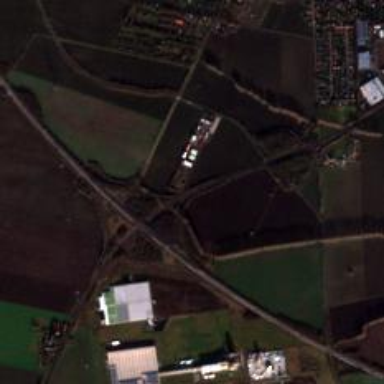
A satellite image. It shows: Motorway junction.